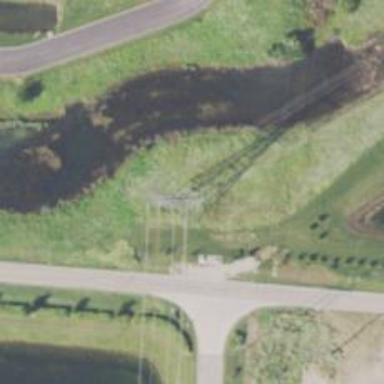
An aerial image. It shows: Lattice structure tower used for power transmission.